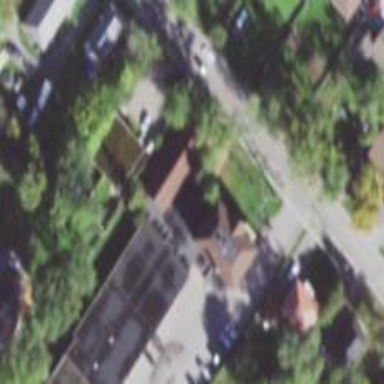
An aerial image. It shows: School building.